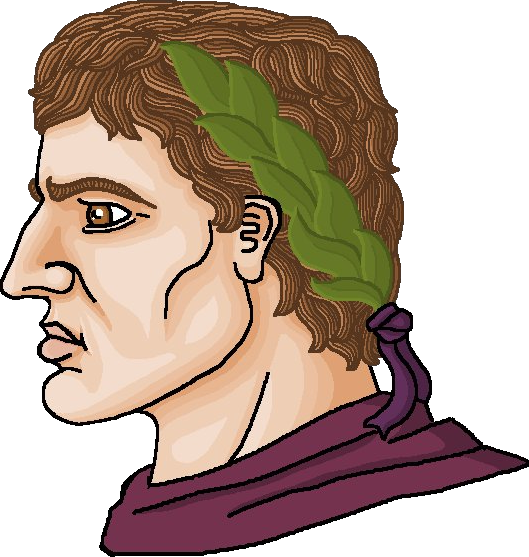
Label: 4_Yes_Chad